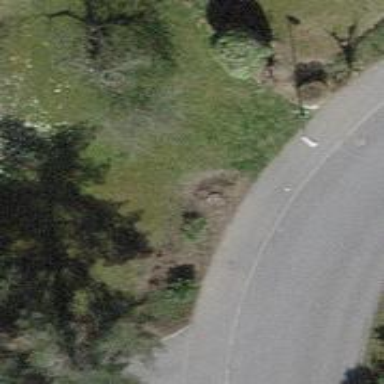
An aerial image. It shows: Sidewalk along the footway.